Question: I want to have 2 buttons, equal size, with icons on them on the bottom of my Activity layout.
I drew them and everything, but now that I added the icons, one button which has longer text and needs to be written on two lines, insists on being shown 3-5 pixels lower than the other one.
Here is my code:
'''
<LinearLayout
android:id="@+id/Buttonz"
android:layout_width="match_parent"
android:layout_height="wrap_content"
android:baselineAligned="true"
android:paddingTop="30dp" >
<Button
android:id="@+id/btn_confirm"
android:layout_width="0dp"
android:layout_height="wrap_content"
android:layout_weight="0.50"
android:drawableLeft="@drawable/save36"
android:text="@string/btn_lbl_confirm" />
<Button
android:id="@+id/btn_cancel"
android:layout_width="0dp"
android:layout_height="wrap_content"
android:layout_weight="0.50"
android:drawableLeft="@drawable/back36"
android:text="@string/btn_lbl_cancel" />
</LinearLayout>
'''
And this is the result (image)

As you can see, the buttons are not aligned ...
- -
What am I doing wrong?
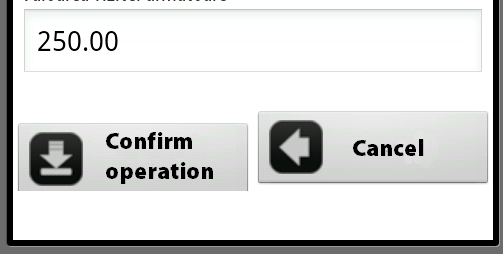
Answer: I changed the 'baselineAligned' then two buttons matched
'''
<LinearLayout
android:id="@+id/Buttonz"
android:layout_width="match_parent"
android:layout_height="wrap_content"
android:baselineAligned="false"
android:paddingTop="30dp" >
'''